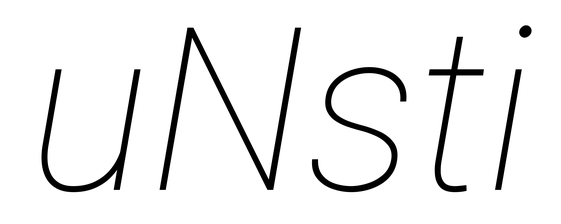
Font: Roboto-Italic_Thin_Italic